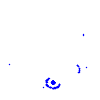
Particle: electron